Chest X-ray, AP view. Patient: 41 years old, sex F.
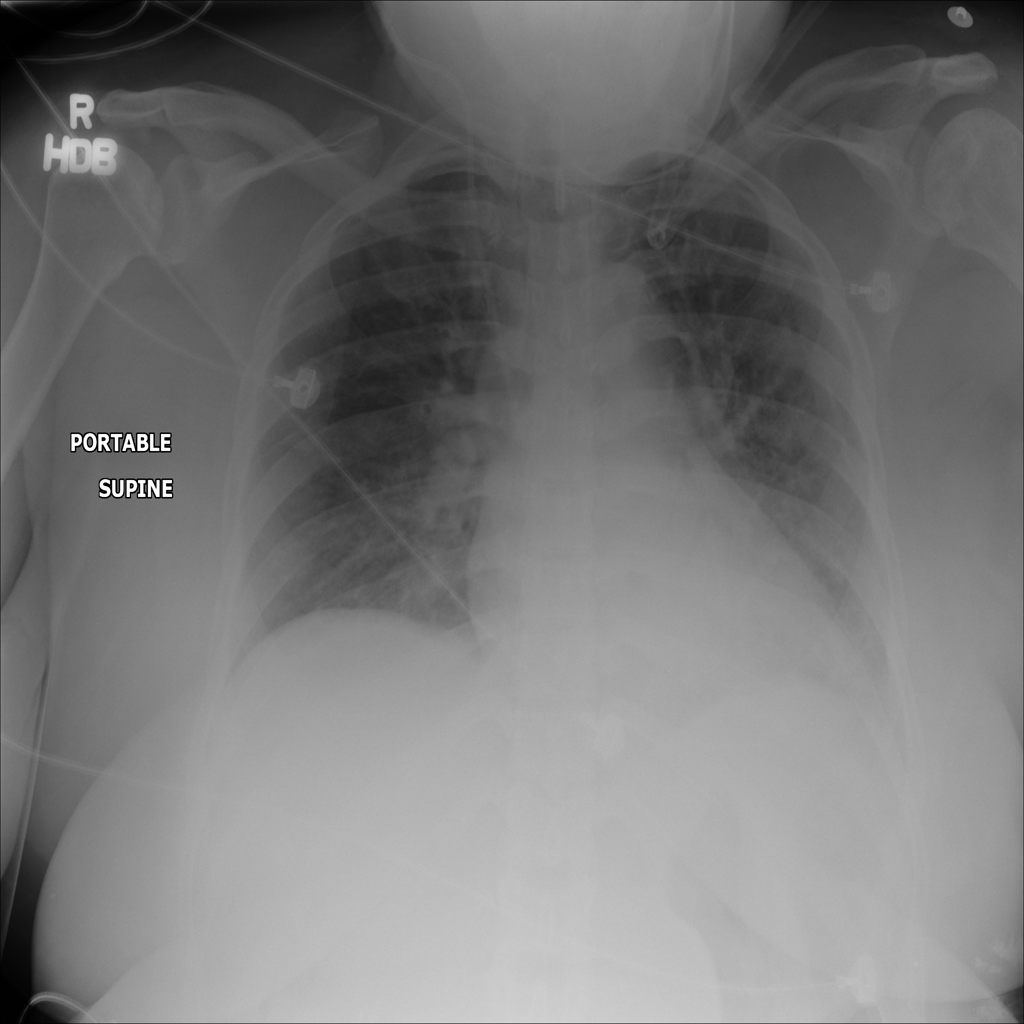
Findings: No Finding